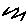
Label: zigzag